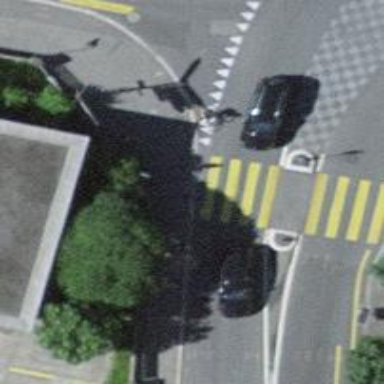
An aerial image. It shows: Kerb serving as barrier.